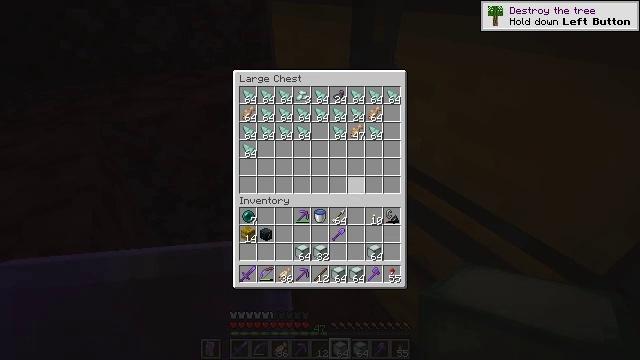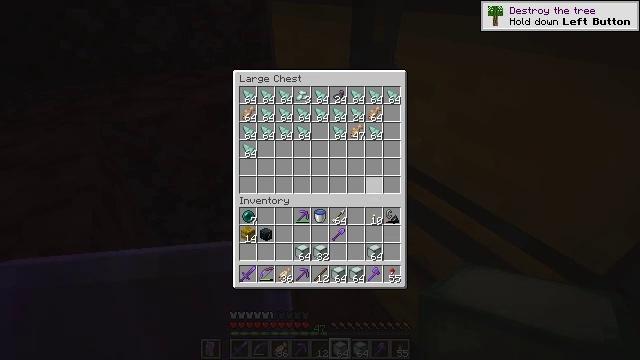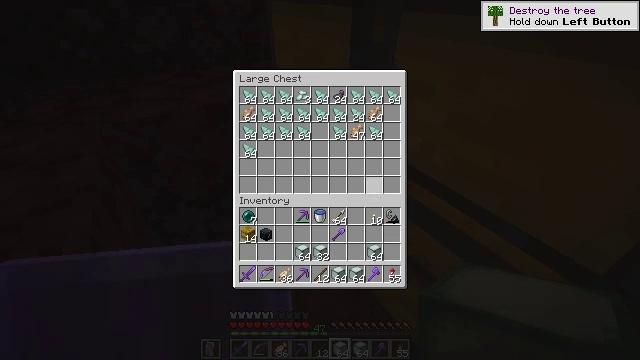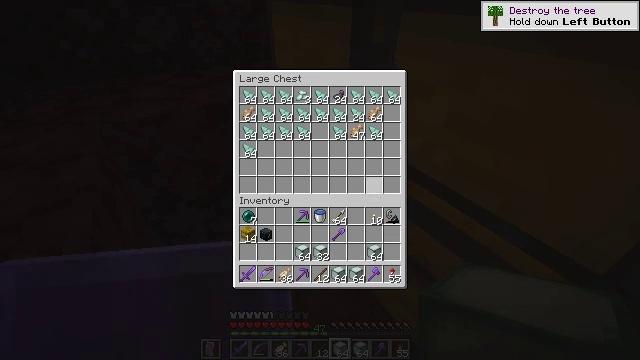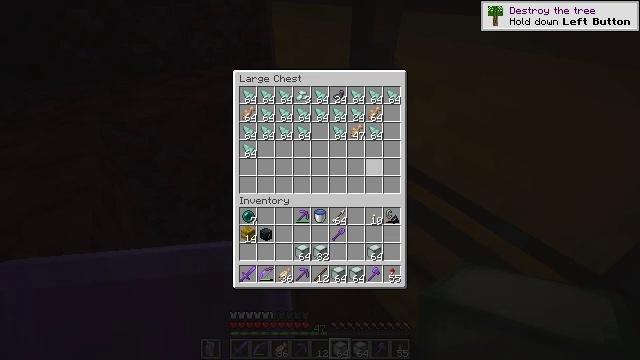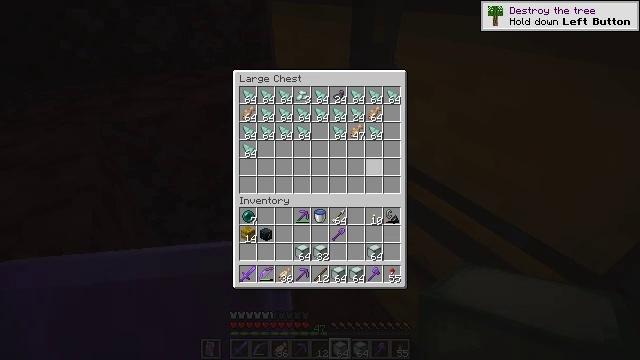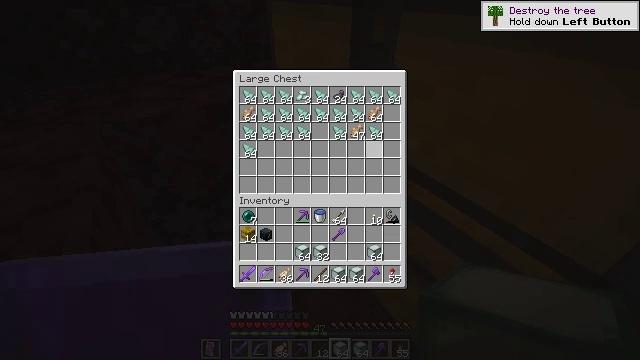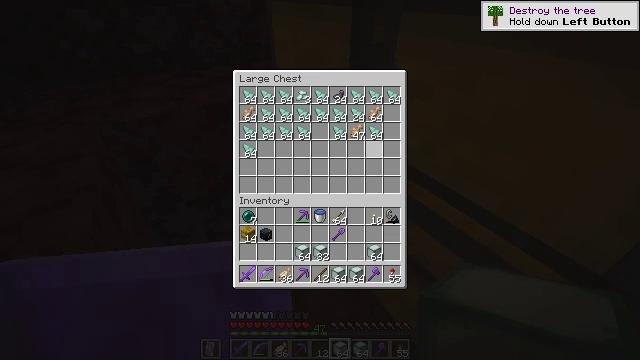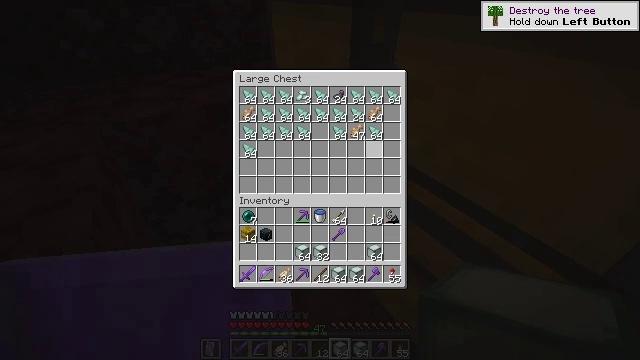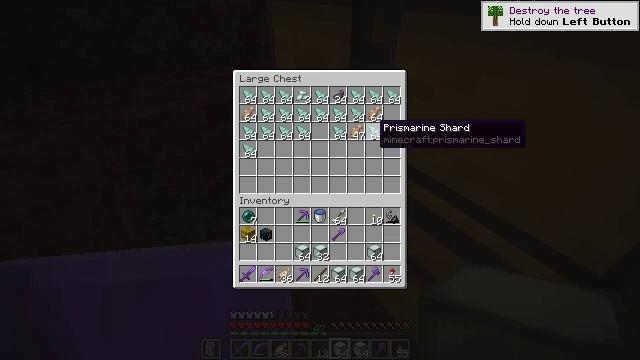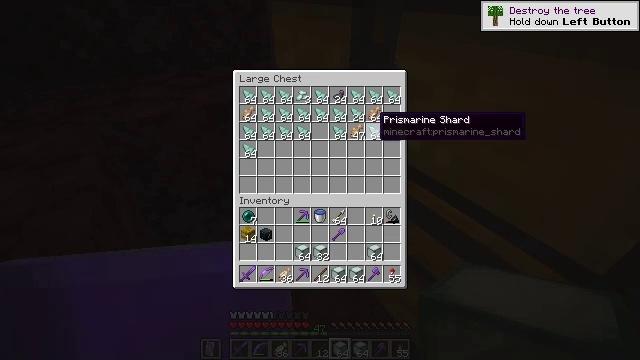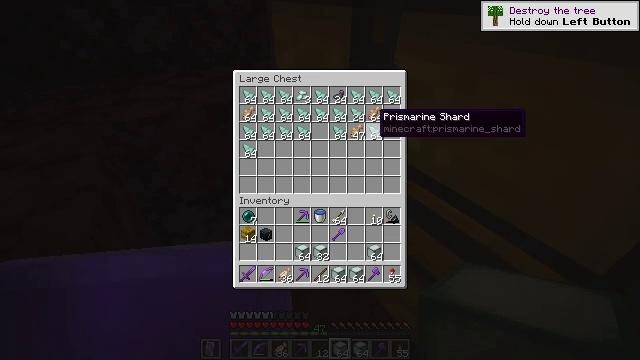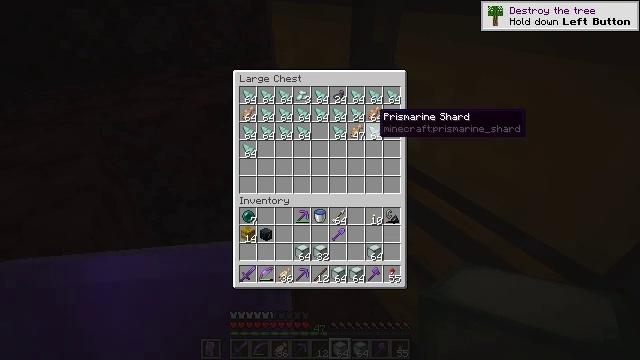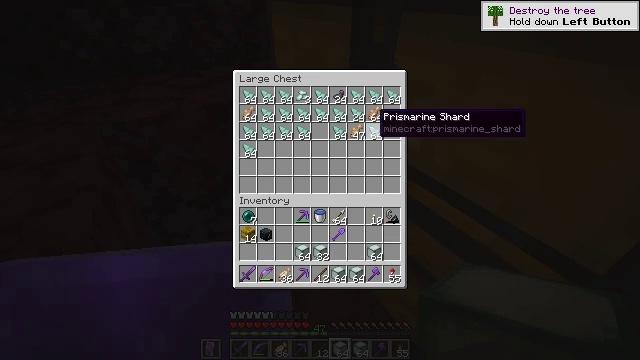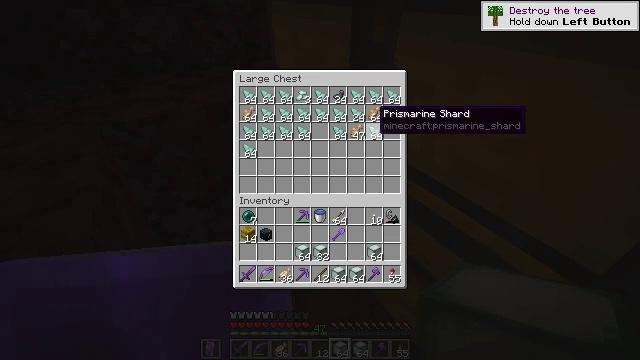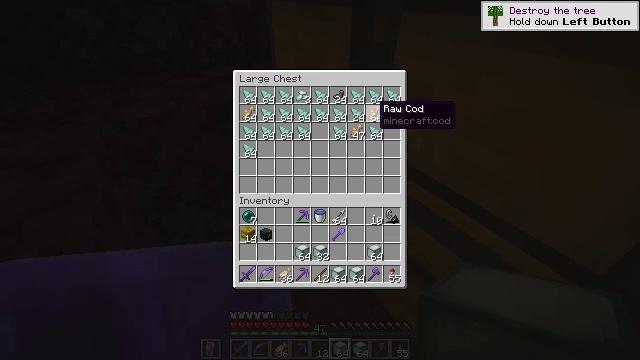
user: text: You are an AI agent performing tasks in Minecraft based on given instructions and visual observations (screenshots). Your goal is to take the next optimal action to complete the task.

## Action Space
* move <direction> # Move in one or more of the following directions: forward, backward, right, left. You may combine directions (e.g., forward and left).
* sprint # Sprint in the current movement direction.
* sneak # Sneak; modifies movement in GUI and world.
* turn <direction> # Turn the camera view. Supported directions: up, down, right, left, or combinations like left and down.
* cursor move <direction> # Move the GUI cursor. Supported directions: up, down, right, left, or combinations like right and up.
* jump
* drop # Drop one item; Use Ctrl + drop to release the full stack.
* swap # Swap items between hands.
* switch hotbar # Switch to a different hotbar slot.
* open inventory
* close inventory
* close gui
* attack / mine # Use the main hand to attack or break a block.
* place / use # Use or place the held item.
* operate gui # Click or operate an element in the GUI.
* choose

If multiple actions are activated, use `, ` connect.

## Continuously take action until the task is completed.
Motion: motion action
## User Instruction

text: Left click on the crafting table
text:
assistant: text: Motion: no_op
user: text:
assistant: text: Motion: no_op
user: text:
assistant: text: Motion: turn up
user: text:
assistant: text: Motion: no_op
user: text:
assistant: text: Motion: turn up
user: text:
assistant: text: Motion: no_op
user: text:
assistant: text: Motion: no_op
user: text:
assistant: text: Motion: turn up
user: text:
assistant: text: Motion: turn up
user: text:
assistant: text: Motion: turn up
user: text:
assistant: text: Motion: no_op
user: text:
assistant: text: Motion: no_op
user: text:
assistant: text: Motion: no_op
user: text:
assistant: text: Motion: no_op
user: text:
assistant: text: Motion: sneak
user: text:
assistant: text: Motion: sneak
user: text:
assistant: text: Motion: sneak
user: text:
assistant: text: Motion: sneak, attack / mine
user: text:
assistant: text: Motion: sneak, attack / mine
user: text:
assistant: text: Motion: sneak, attack / mine
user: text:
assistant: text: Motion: sneak, turn left and down, attack / mine
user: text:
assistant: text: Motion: sneak
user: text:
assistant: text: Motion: sneak
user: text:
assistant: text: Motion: sneak
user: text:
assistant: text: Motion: sneak, attack / mine
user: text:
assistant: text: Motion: sneak, attack / mine
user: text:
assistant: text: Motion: sneak, attack / mine
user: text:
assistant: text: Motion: sneak, turn left
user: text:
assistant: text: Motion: sneak, turn left
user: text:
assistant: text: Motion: sneak, turn left